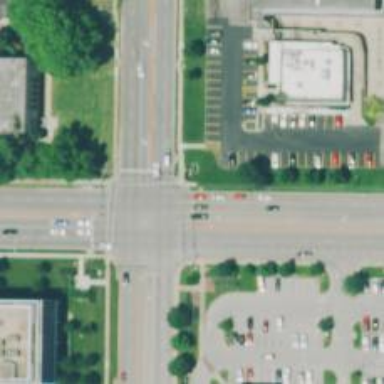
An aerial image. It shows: Solid stop line on the road.